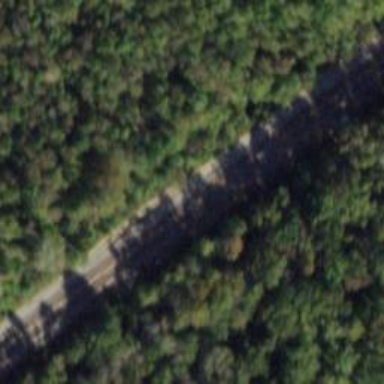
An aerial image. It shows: Railway track.